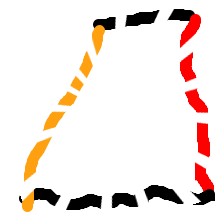
Shape: trapezoid